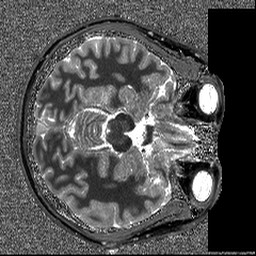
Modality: T1map
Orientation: axial
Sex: male